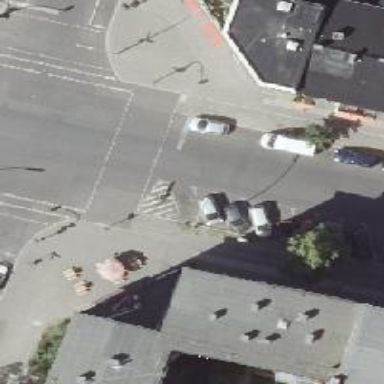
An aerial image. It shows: Crossing with traffic signals.